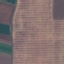
Land use / land cover: AnnualCrop